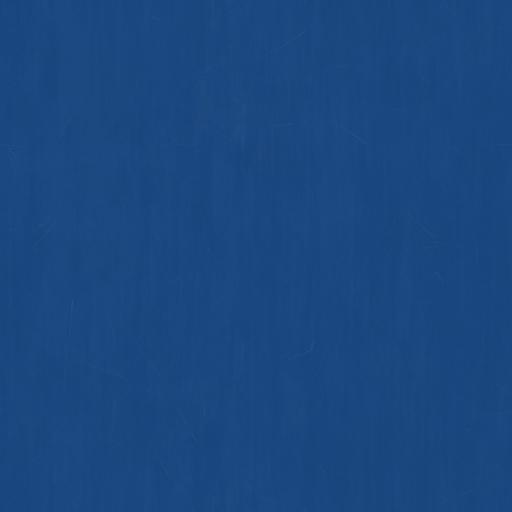
Tags: blue plastic smooth